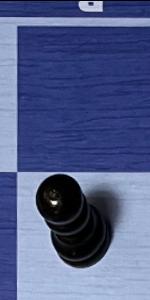
Label: Pawn_Black